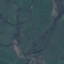
Label: Pasture